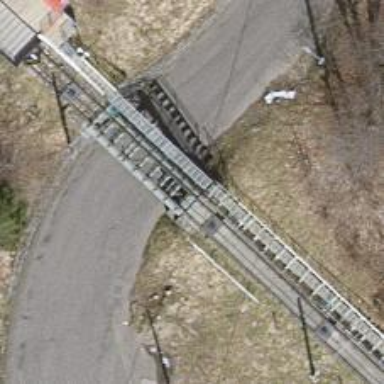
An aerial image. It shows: Funicular railway.